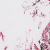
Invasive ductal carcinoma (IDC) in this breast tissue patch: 0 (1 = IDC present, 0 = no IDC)